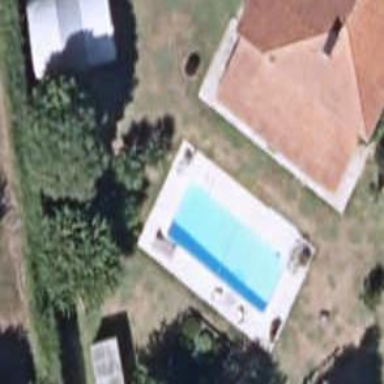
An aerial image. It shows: Swimming pool located in leisure land.